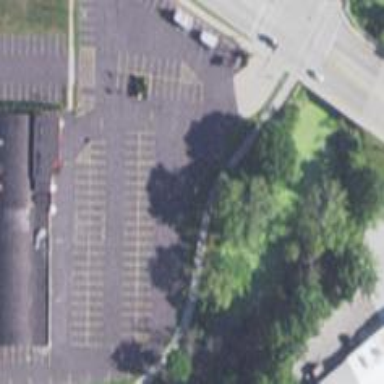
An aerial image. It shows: Parking area with surface.